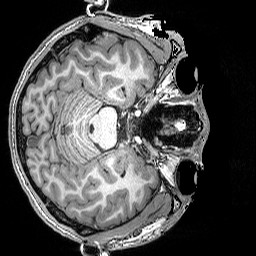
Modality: T1w
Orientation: axial
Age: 18
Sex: male
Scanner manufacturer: siemens
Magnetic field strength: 3 T
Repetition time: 2.5 s
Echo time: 0.00343 s